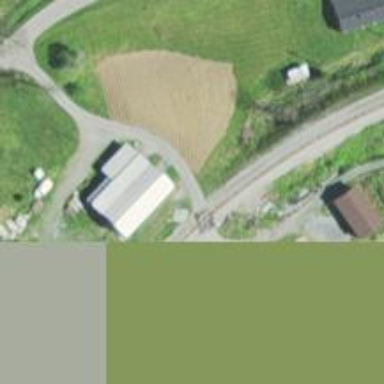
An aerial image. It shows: Driveway.